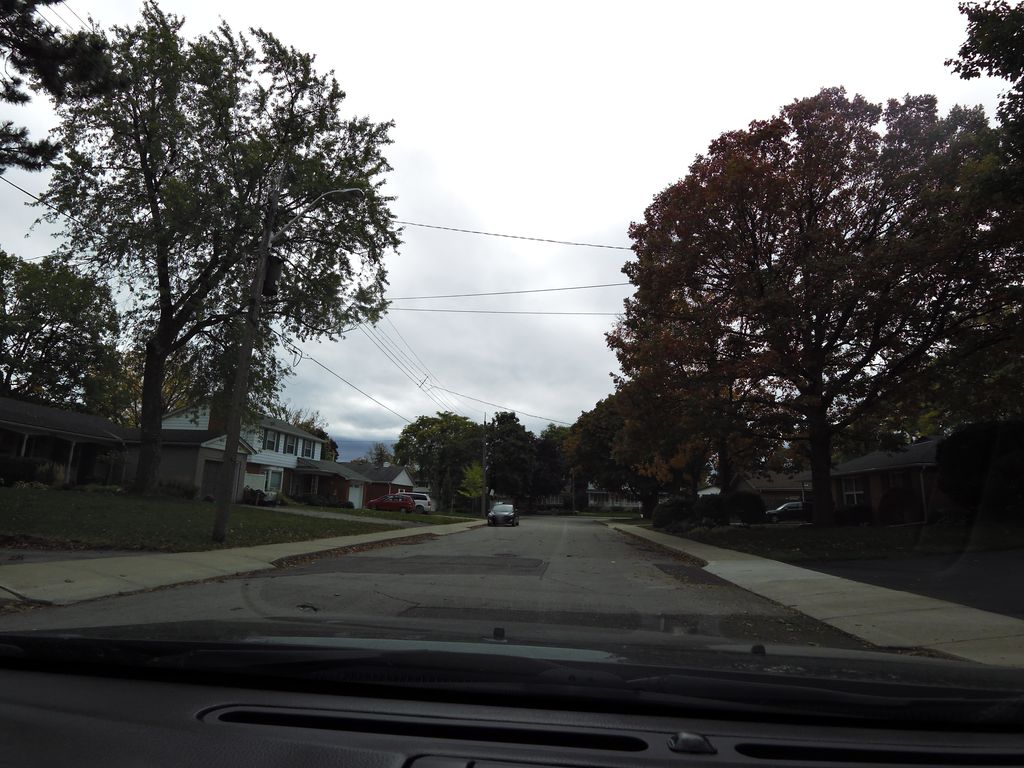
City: hamilton